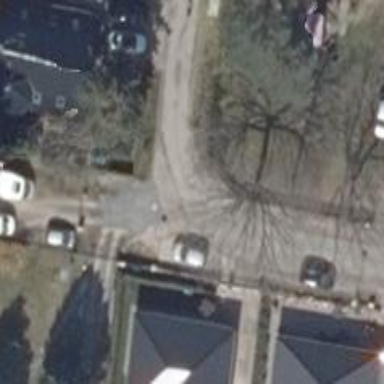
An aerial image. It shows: Driveway.